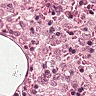
Metastatic tissue present: no